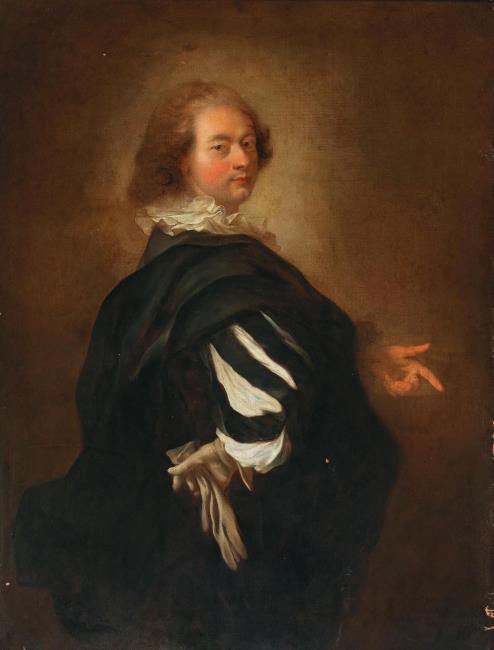
Title: Self portrait of Alexis Grimou (1678-1733)
Artist: Alexis Grimou
Latest date: 1730
Genre: painting
Iconography: Gloves
Keywords: man's portrait, self-portrait, three-quarter length, head to the right, body sideways to the right (profile), looking around, glove/gloves in hand, hand gesture, facing front, split sleeve, ruff